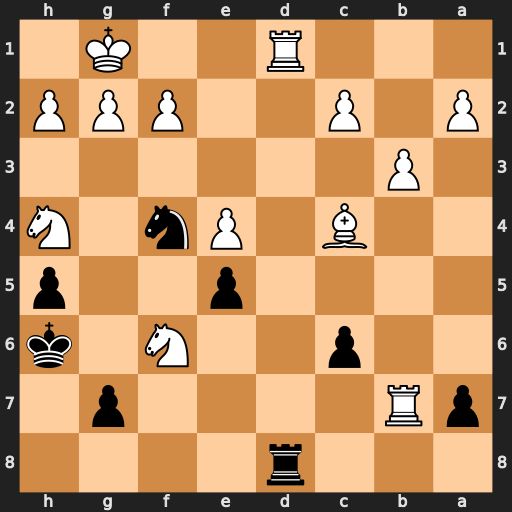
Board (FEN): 3r4/pR4p1/2p2N1k/4p2p/2B1Pn1N/1P6/P1P2PPP/3R2K1
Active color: b
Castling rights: -
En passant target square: -
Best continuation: Rxd1+ Bf1 Ne2+ Kh1 Rxf1#